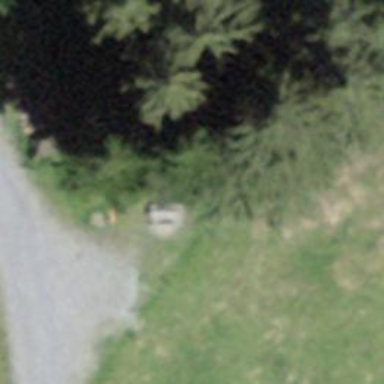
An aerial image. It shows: Picnic table located in leisure land area.